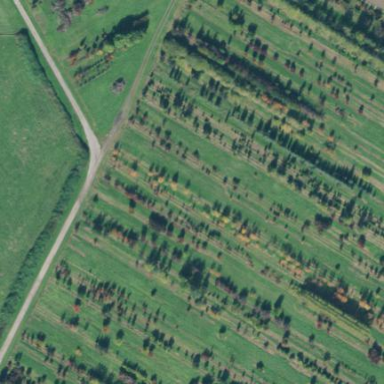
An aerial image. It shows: Plant nursery specializing in trees.